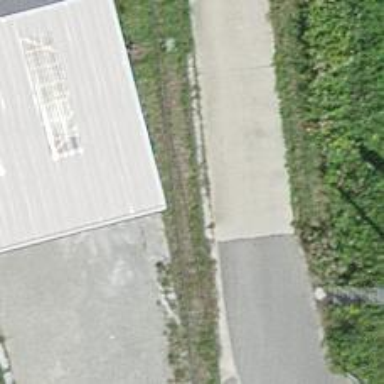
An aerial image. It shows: Railway switch.